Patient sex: F
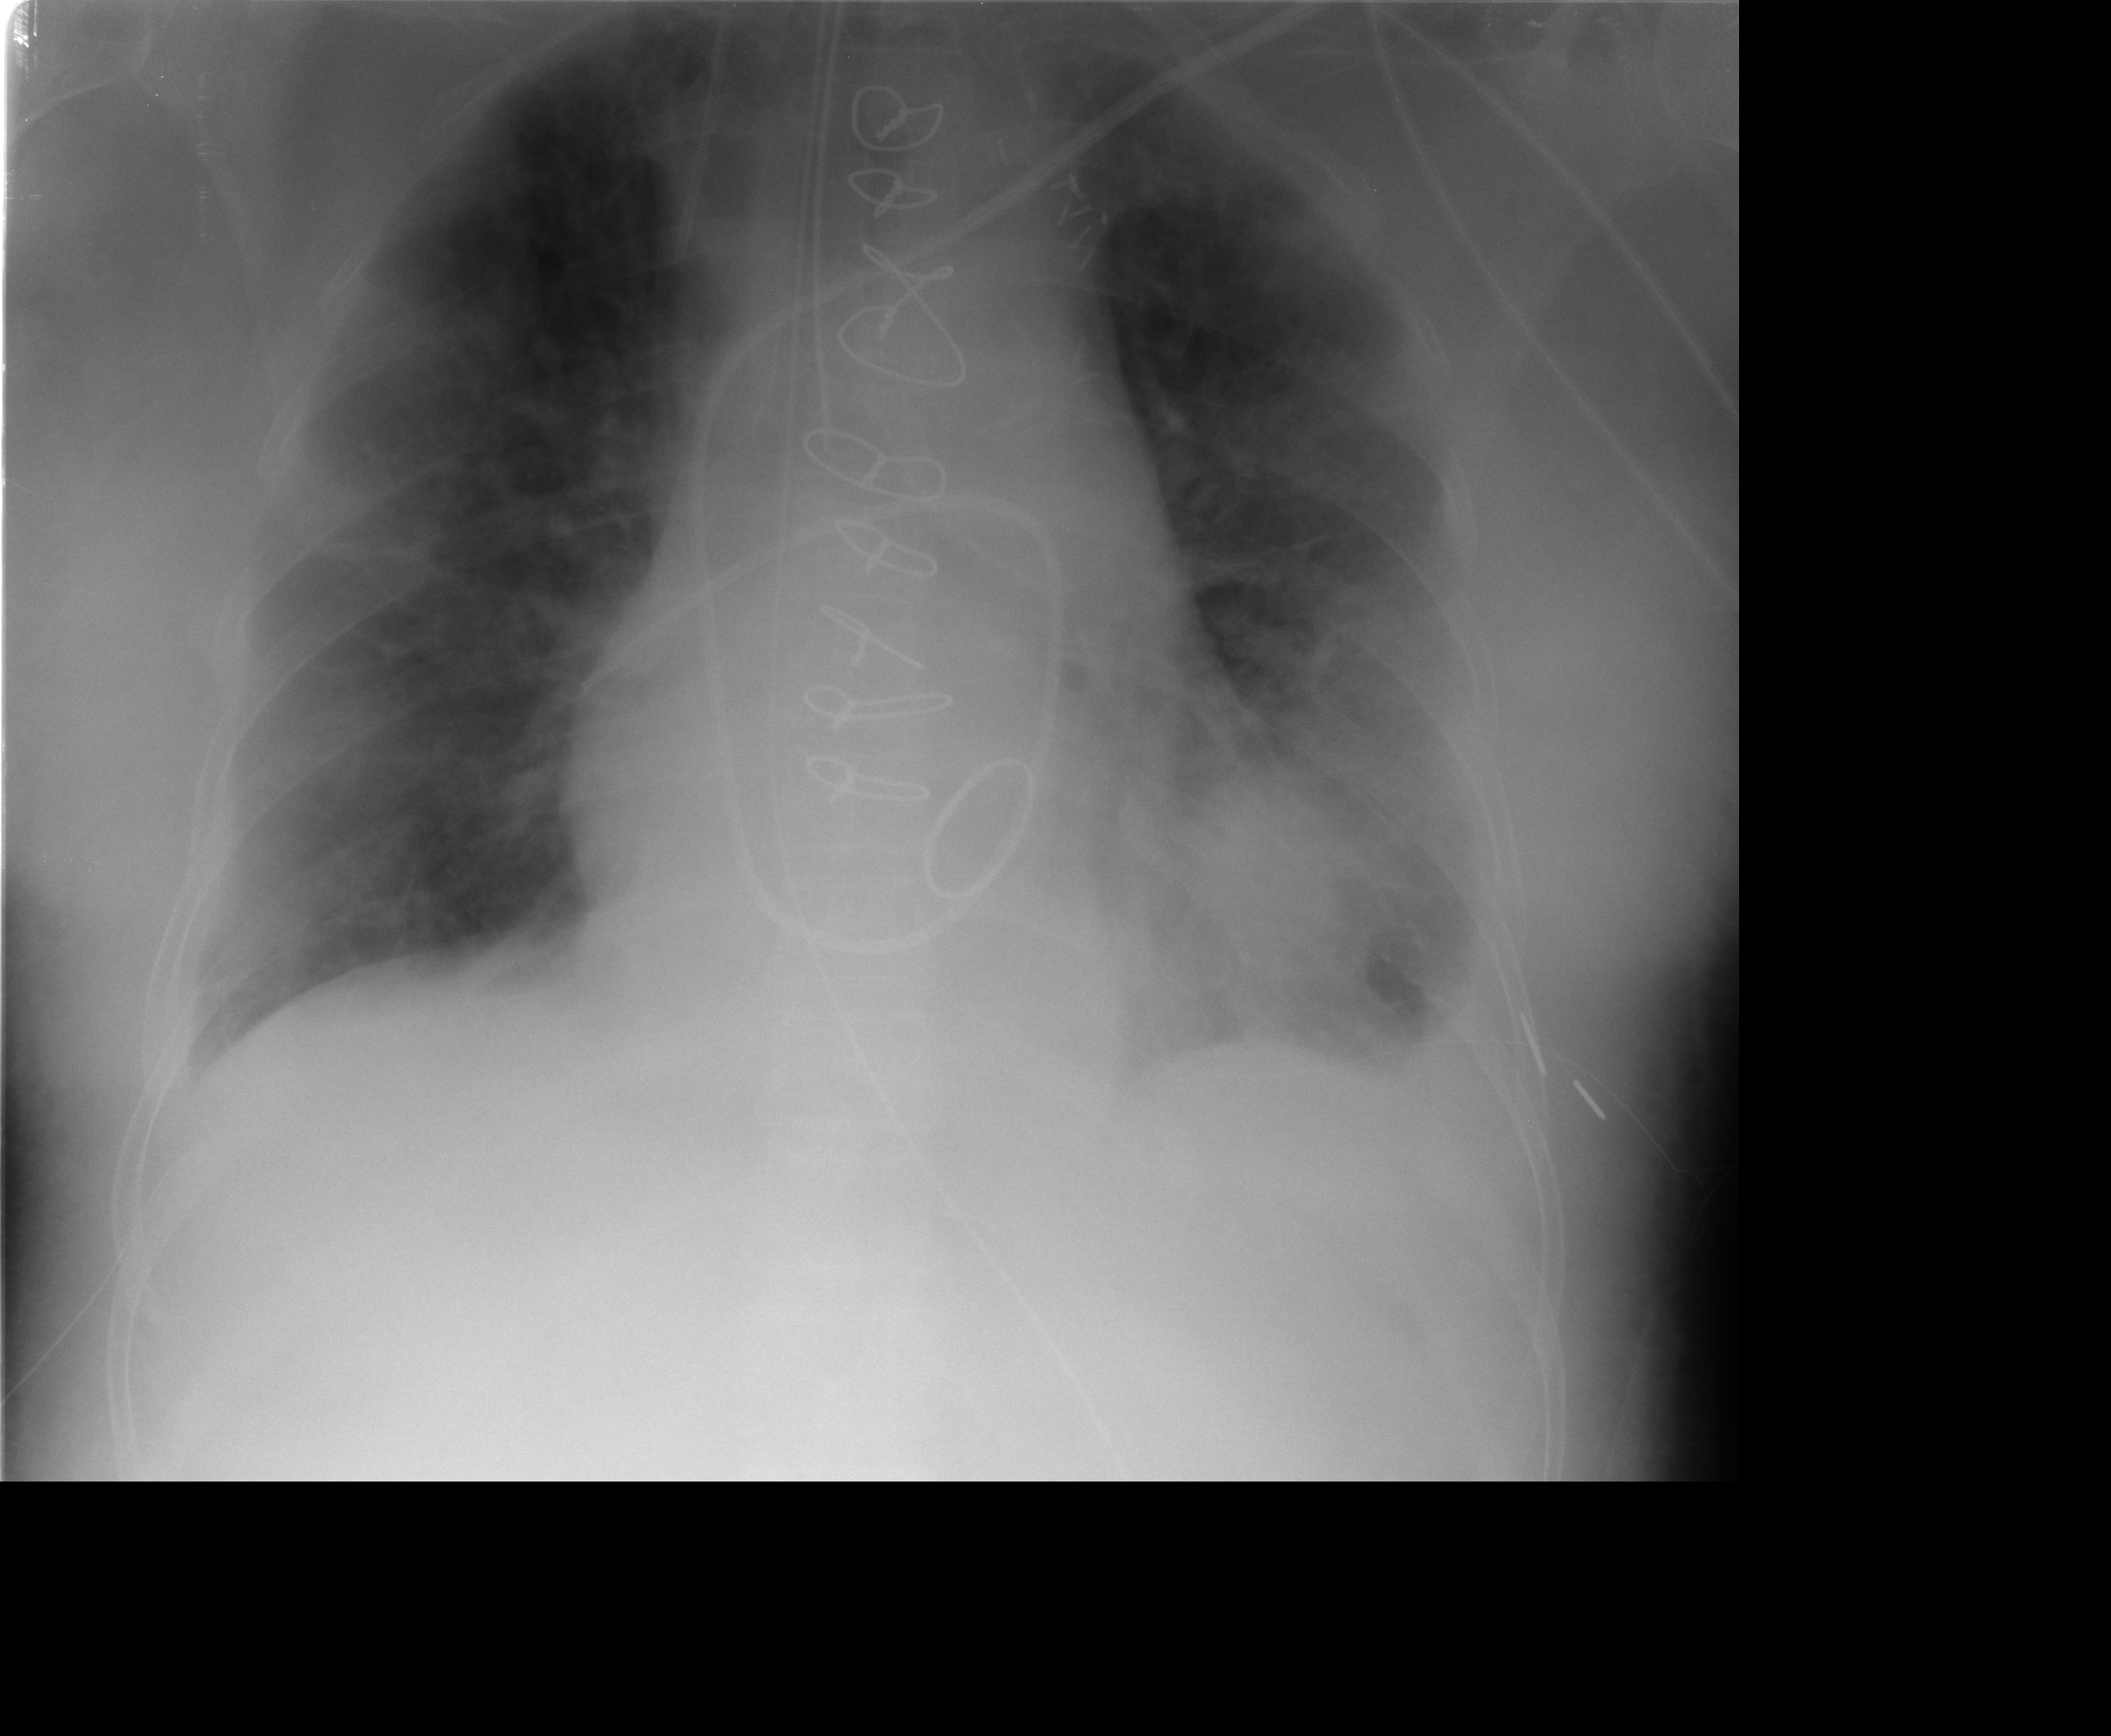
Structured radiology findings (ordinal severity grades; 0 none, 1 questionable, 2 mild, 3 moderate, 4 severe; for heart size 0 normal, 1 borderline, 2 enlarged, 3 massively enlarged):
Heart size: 1
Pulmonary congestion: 0
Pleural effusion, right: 0
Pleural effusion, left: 2
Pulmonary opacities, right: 0
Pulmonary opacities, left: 2
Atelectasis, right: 2
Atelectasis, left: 2